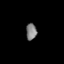
Tissue: lung
Cell type: Others
Senescence score: 0.2042
Nuclear area (px): 175
Mean DAPI intensity: 125